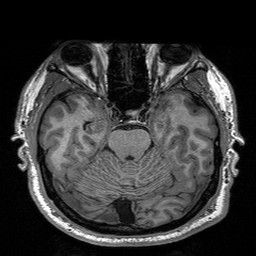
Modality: T1w
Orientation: coronal
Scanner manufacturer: siemens
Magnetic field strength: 3 T